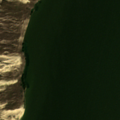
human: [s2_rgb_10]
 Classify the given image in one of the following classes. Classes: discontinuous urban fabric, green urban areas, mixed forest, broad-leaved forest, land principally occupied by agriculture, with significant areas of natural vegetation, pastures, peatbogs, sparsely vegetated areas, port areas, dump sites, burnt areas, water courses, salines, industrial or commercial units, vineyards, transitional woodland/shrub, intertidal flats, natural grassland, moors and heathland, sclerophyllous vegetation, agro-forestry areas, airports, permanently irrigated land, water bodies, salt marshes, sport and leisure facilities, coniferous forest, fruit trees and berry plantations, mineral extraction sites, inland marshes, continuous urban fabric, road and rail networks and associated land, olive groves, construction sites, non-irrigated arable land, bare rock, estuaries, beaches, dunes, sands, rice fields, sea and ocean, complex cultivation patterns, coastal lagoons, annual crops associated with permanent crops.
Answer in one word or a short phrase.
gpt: beaches, dunes, sands, coastal lagoons